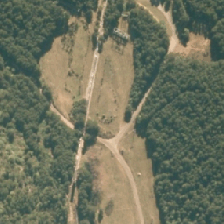
Land cover: urban_parkland